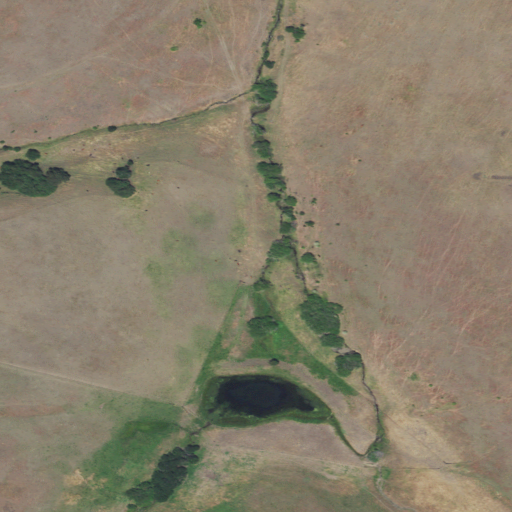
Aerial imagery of valley in Oregon named Trail Canyon containing grassland and shrub